Question: I have a utility function that wraps console.log with a condition, so we only call console.log if we're in the dev environment and console.log exists:
'''
/* Console log if environment has debug true or #debug initially passed in URL */
metro.conlog = (function () {
return function (message) {
if ((metro.siteData.debug || metro.hashOptions.hasOwnProperty('debug')) && window.console && message) {
console.log(message);
}
};
}());
'''
This has worked very well for normal console logs. But I've recently discovered the joys of passing more than one argument to console.log: it allows you to prefix a console log with a string, so 'console.log('DEBUG', object)' outputs the string plus an expandable object whose properties you can inspect. How can I change my conlog function to do this? I've tried logging out all arguments like this:
'''
metro.conlog = (function () {
return function (message) {
if ((metro.siteData.debug || metro.hashOptions.hasOwnProperty('debug')) && window.console && message) {
console.log(arguments);
}
};
}());
'''
But this outputs the arguments as an array, instead of the neat line you get with console.log. You can see the difference in this screenshot:

Can anybody tell me how I can reproduce the original log output?
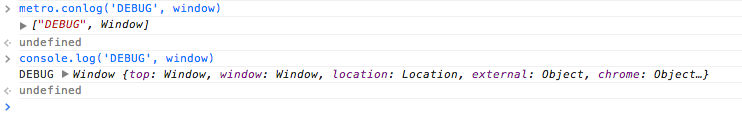
Answer: Of course you can do it, <URL> is a demo of how to do exactly what you need, with extra options added.
And the code is below:
'''
var mylog = (function () {
return {
log: function() {
var args = Array.prototype.slice.call(arguments);
console.log.apply(console, args);
},
warn: function() {
var args = Array.prototype.slice.call(arguments);
console.warn.apply(console, args);
},
error: function() {
var args = Array.prototype.slice.call(arguments);
console.error.apply(console, args);
}
}
}());
var name = "Alex";
var arr = [1, 2, 3];
var obj = { a:1, b:2, c:3 };
var hello = function(msg){alert(msg);};
mylog.log("Name: ", name);
mylog.log("Window Debug: ", window);
mylog.error("Some error happened");
mylog.warn("Ahh... Warning", arr, obj);
mylog.log("more parameters: ", arr, obj, hello);
'''